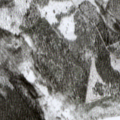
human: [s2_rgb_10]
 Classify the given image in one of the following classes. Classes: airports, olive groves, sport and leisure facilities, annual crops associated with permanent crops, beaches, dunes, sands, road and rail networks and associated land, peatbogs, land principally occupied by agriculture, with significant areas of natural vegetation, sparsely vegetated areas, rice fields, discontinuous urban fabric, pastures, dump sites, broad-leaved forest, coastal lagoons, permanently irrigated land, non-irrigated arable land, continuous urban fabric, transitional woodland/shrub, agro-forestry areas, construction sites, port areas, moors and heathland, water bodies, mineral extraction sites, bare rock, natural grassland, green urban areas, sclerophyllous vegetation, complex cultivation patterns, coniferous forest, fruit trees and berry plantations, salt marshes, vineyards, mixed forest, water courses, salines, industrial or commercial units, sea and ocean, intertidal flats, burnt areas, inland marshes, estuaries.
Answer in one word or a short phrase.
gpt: coniferous forest, transitional woodland/shrub, peatbogs